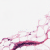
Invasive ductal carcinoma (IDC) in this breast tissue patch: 0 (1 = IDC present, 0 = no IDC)